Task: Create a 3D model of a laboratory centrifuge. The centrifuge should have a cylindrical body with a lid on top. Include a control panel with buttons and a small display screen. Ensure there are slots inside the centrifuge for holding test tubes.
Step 151:
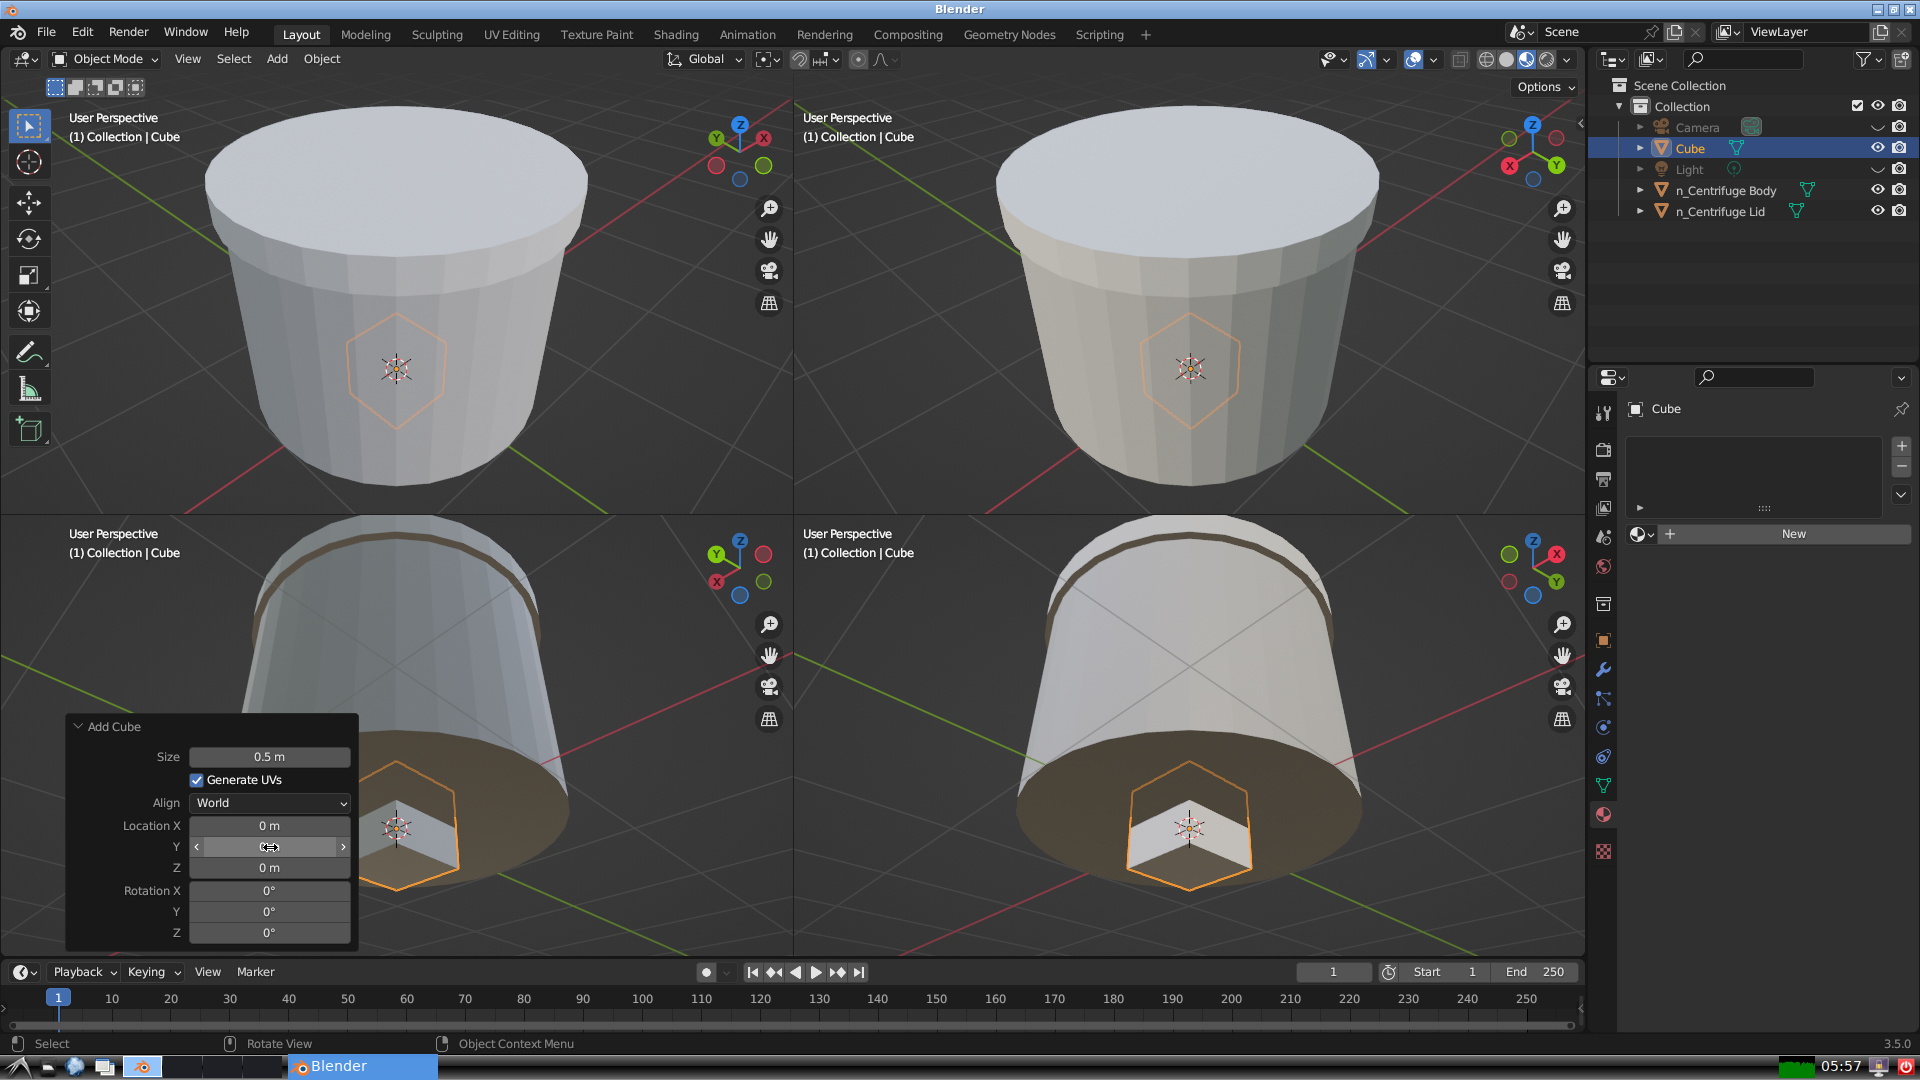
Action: click: no